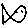
Label: fish